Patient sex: M
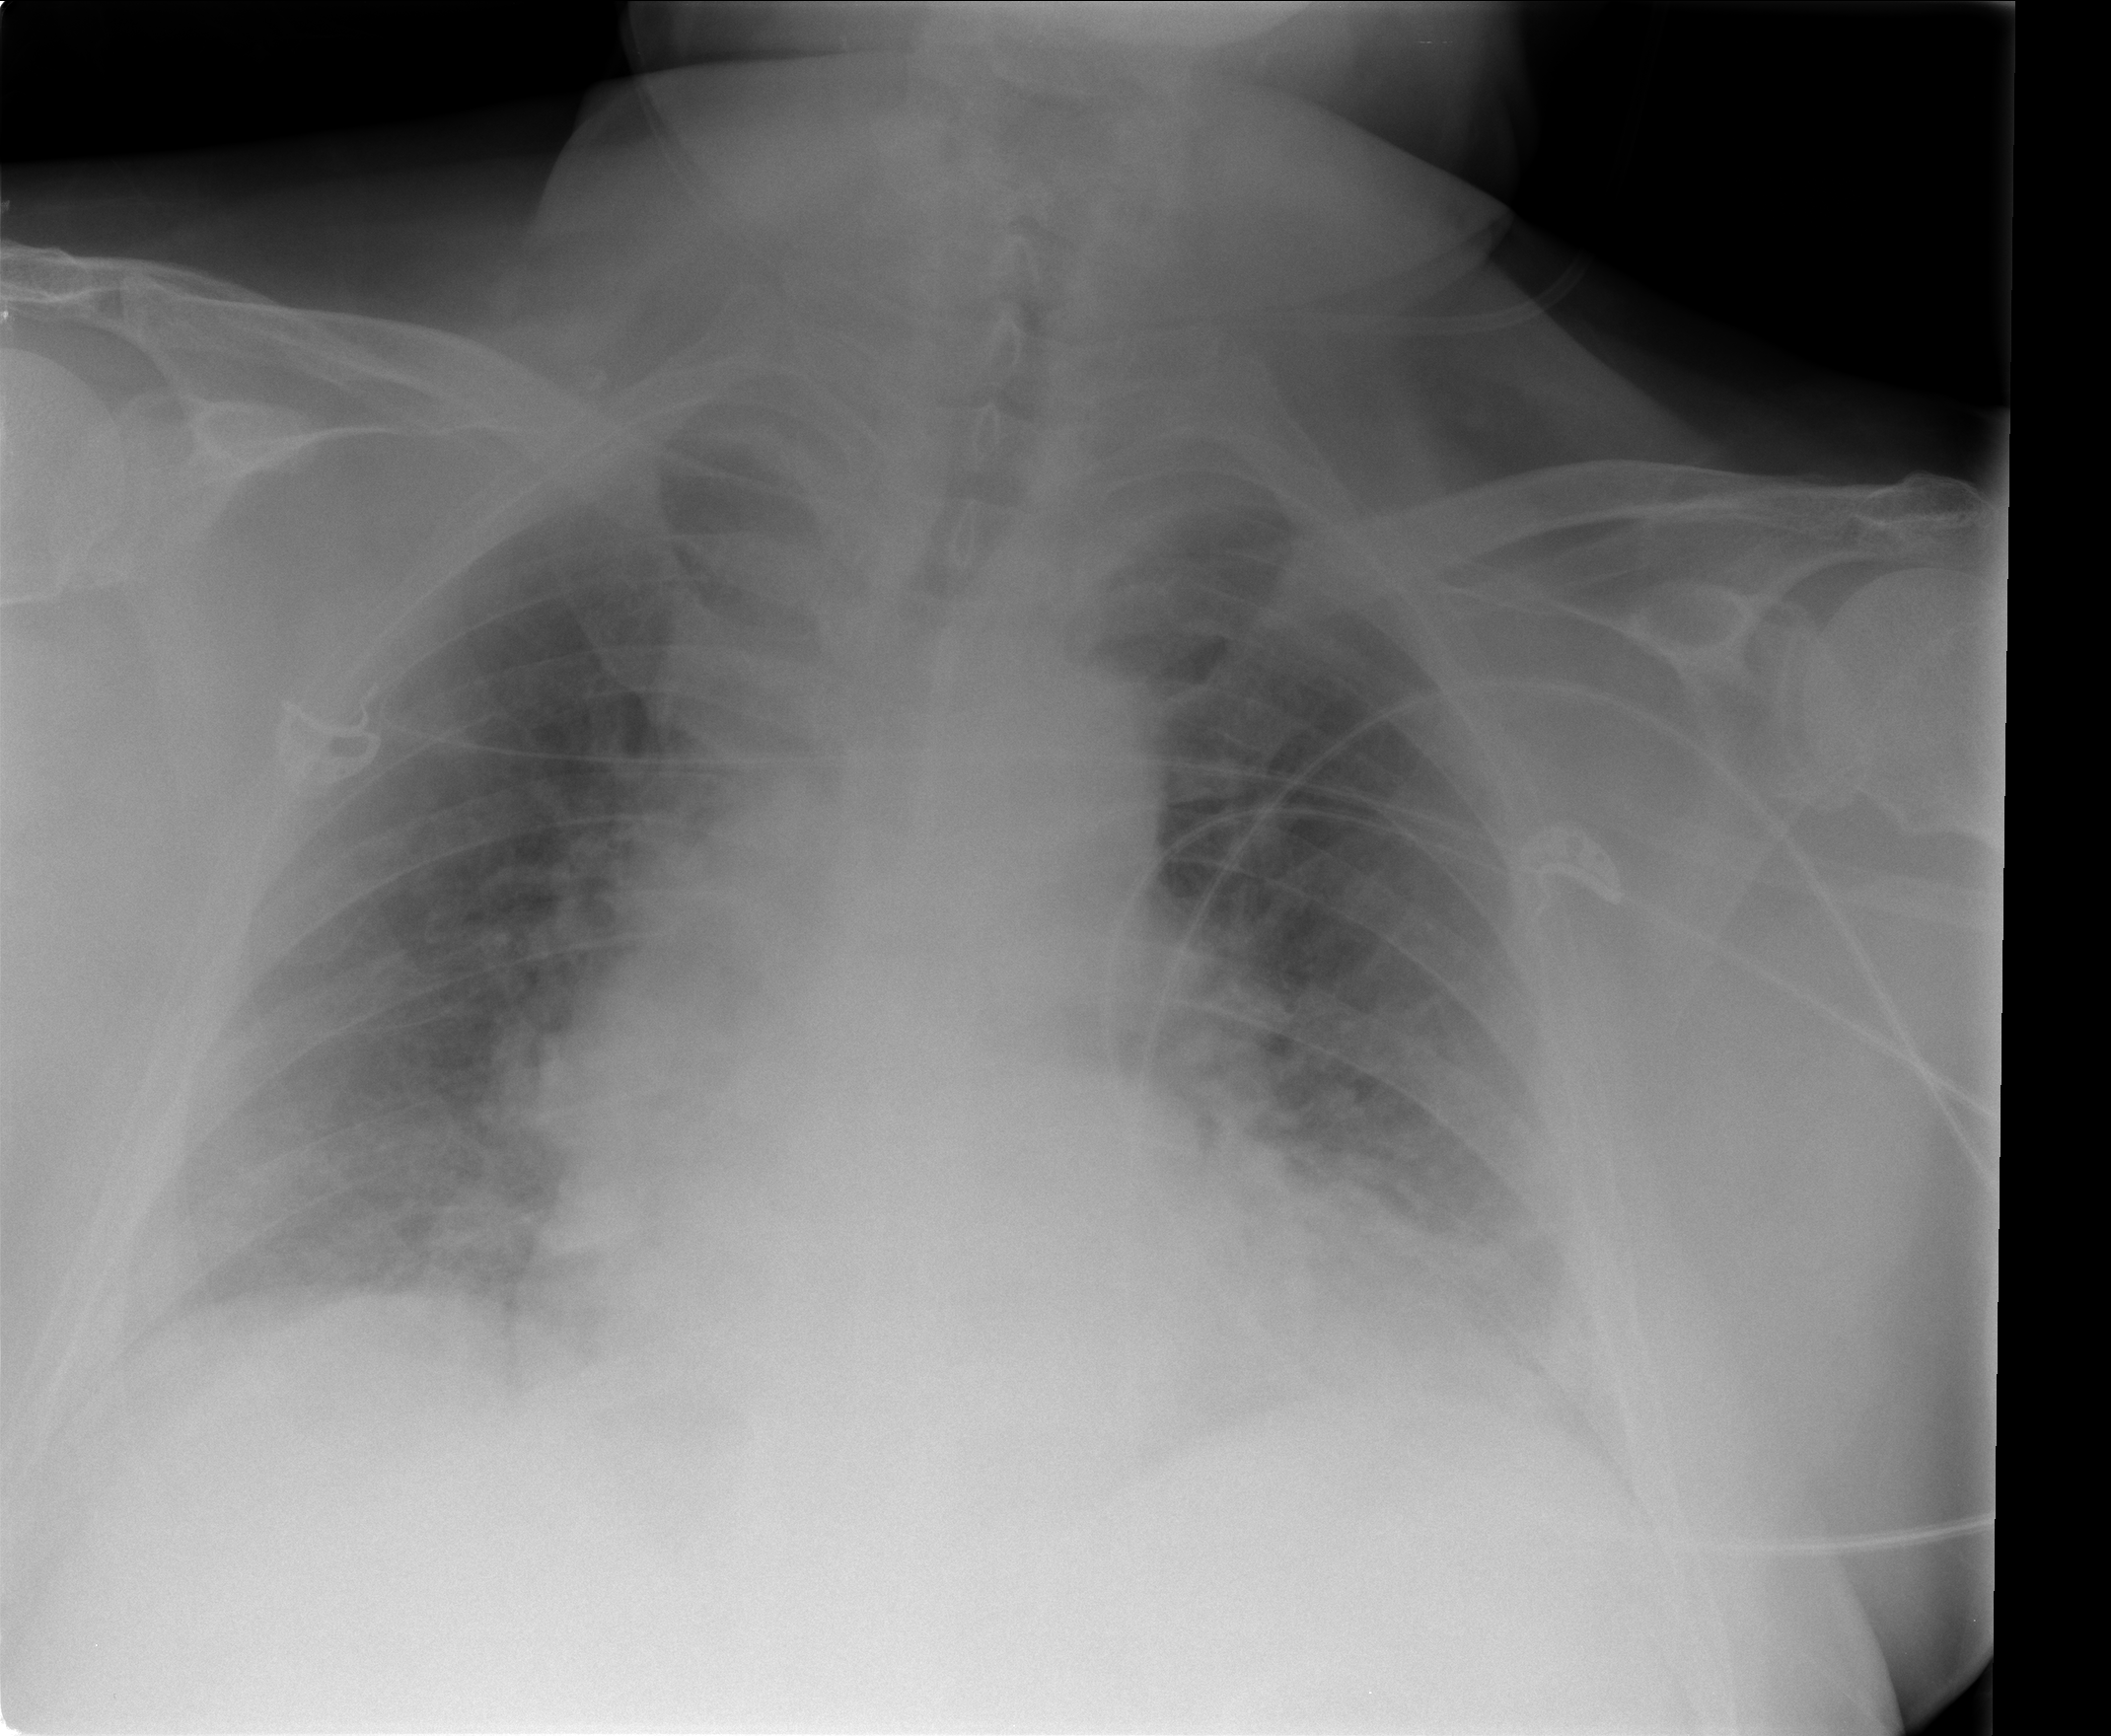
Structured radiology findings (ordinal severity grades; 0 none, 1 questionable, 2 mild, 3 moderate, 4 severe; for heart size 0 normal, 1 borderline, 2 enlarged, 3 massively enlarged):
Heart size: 2
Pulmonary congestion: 2
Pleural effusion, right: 2
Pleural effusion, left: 2
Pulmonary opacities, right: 2
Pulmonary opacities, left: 3
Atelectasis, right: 2
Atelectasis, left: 2